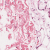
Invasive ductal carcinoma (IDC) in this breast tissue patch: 0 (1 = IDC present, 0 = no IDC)